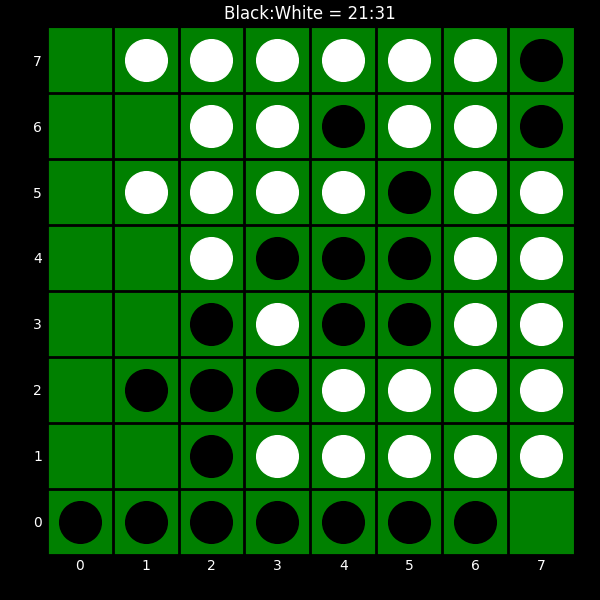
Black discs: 21
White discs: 31